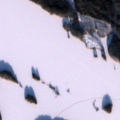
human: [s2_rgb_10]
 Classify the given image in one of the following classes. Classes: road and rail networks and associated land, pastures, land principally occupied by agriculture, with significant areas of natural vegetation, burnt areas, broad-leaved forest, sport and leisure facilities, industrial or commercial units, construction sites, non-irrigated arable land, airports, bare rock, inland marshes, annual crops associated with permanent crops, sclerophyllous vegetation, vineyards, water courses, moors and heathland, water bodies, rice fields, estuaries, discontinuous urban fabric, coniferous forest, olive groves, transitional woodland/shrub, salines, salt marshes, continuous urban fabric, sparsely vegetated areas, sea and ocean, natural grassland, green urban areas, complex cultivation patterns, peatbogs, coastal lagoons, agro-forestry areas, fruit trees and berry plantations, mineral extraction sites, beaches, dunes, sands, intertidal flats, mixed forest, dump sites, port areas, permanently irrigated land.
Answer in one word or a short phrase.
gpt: coniferous forest, mixed forest, water bodies